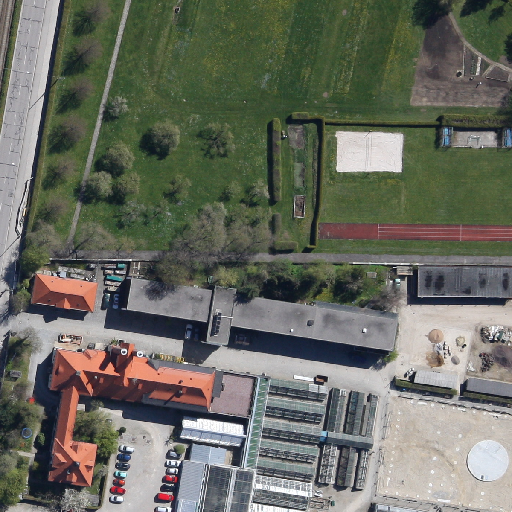
Referring expression: vehicle in the parking area